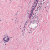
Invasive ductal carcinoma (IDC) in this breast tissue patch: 0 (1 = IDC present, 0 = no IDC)